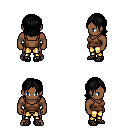
a pixel art fantasy rpg character, male body template, human, dark skin, brown pirate shirt, gold greaves, black long bangs hairstyle, ghillies, four views (front, back, left, right), 2x2 character sprite sheet, small pixel art, hard edges, no anti-aliasing